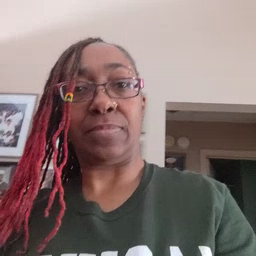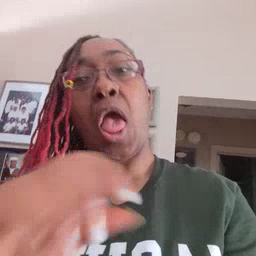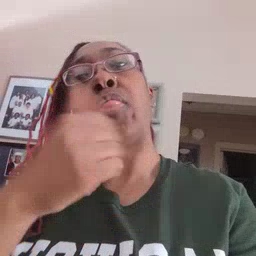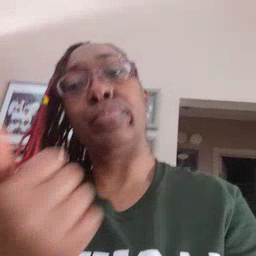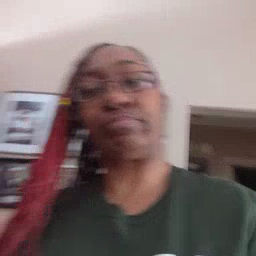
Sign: another